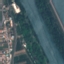
Label: River